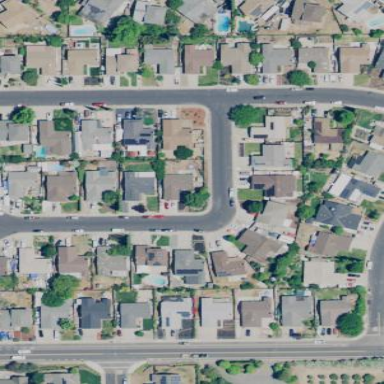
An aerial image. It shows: Residential area consisting of single-family homes.